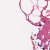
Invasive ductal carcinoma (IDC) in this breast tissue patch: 0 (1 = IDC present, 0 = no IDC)